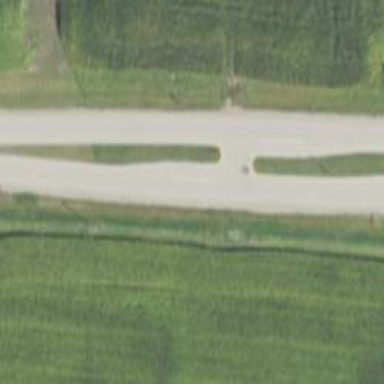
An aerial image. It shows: Tertiary link road.